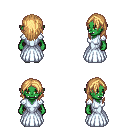
a pixel art fantasy rpg character, female body template, orc, green skin, underdress, robe skirt, light blonde long hairstyle, white slippers, four views (front, back, left, right), 2x2 character sprite sheet, small pixel art, hard edges, no anti-aliasing